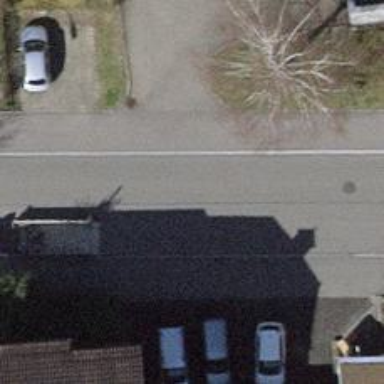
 featuring parallel parking lanes marked on both sides."